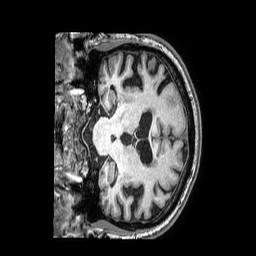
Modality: T1w
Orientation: coronal
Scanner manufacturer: philips
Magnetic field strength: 3 T
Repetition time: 0.007045 s
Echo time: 0.00323 s